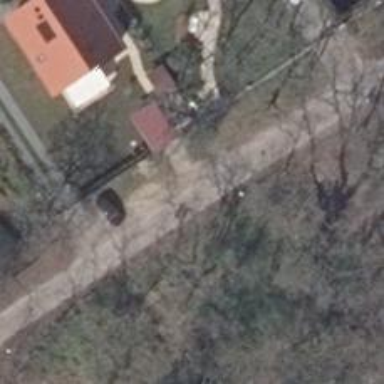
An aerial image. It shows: Residential road paved with concrete.